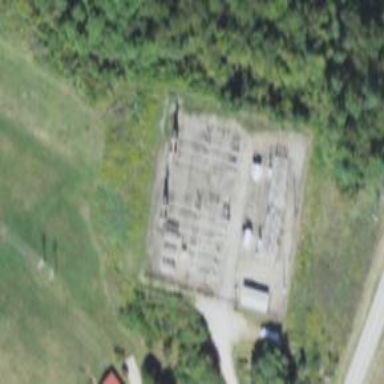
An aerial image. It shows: Power substation.